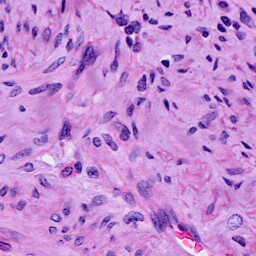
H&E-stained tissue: Cervix